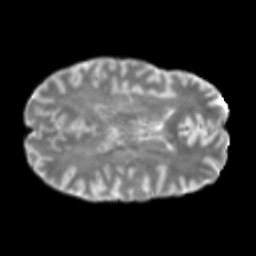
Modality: T2w
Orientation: axial
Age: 46
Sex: male
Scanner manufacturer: siemens
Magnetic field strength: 3 T
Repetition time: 5 s
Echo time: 0.092 s